Chest X-ray. View position: AP
Patient age: 20
Patient sex: M
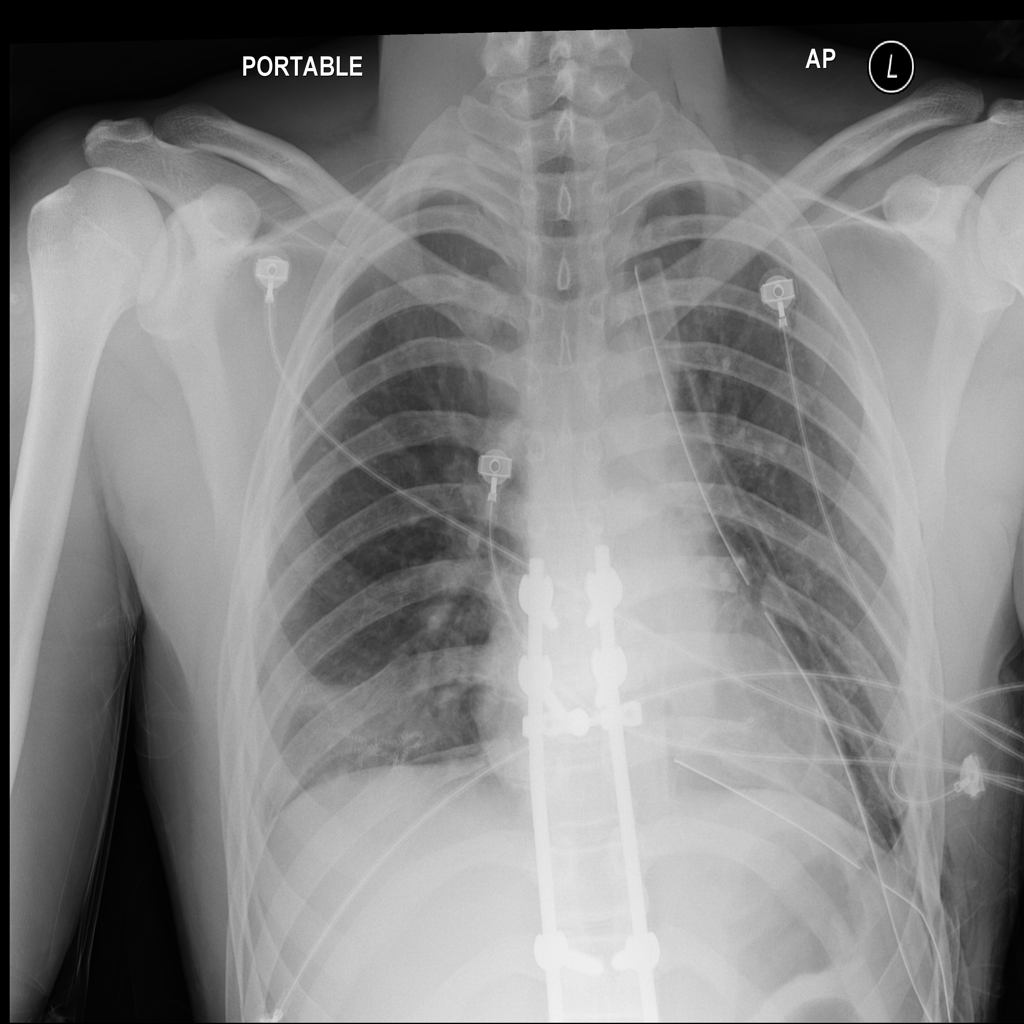
Finding: Pneumothorax